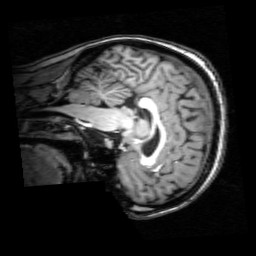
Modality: T1w
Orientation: sagittal
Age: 25
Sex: female
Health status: healthy
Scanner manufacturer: philips
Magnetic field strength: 3 T
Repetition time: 0.008 s
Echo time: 0.0037 s